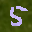
Label: 5